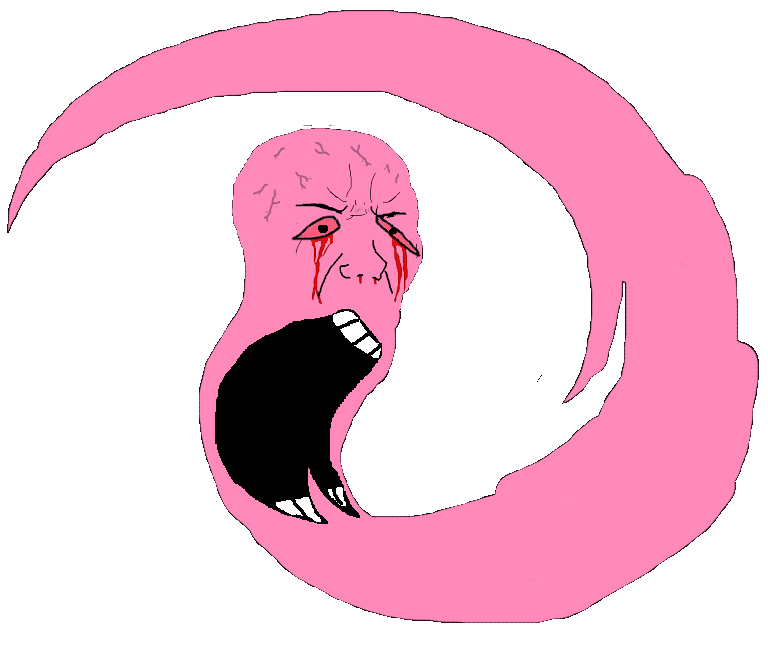
Label: 5_Rage